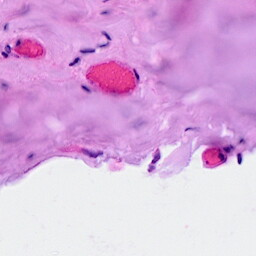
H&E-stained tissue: Breast